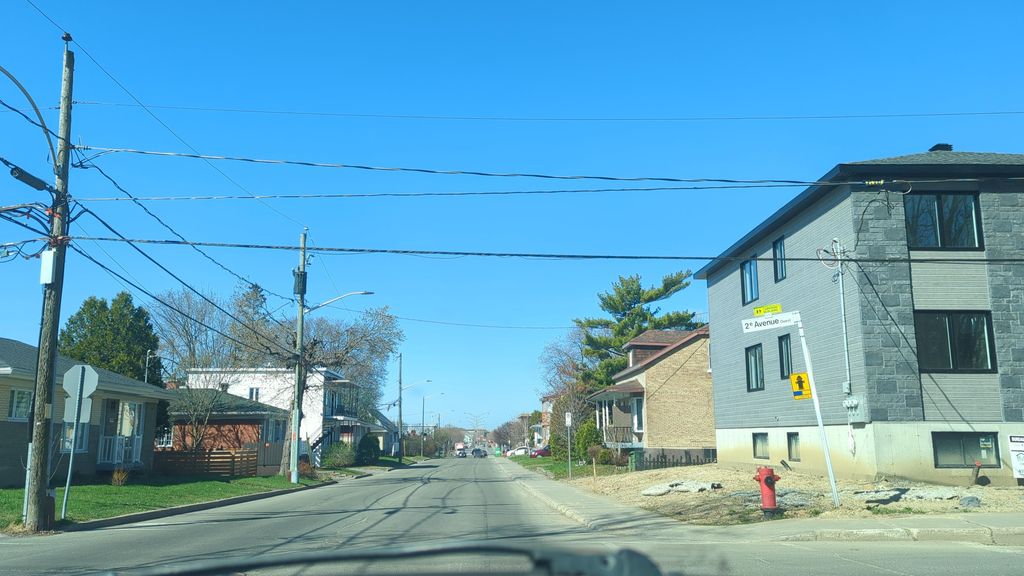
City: quebec_city